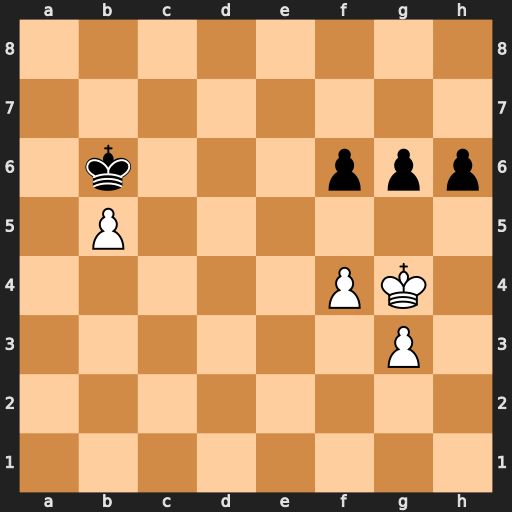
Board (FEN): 8/8/1k3ppp/1P6/5PK1/6P1/8/8
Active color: w
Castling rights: -
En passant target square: -
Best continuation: f5 h5+ Kh4 g5+ Kxh5